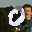
Label: 0